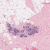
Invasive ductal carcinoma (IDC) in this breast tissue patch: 0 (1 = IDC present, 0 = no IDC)